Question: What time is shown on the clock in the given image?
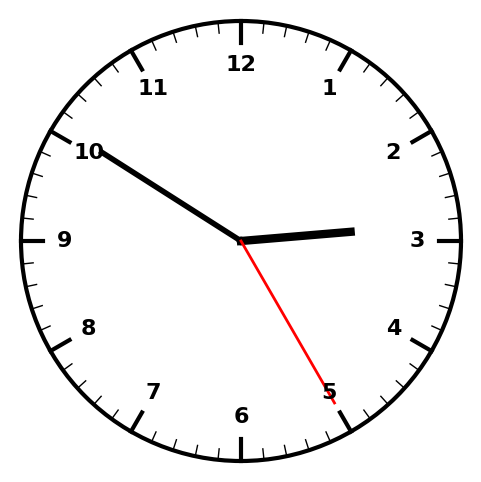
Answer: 02:50:25